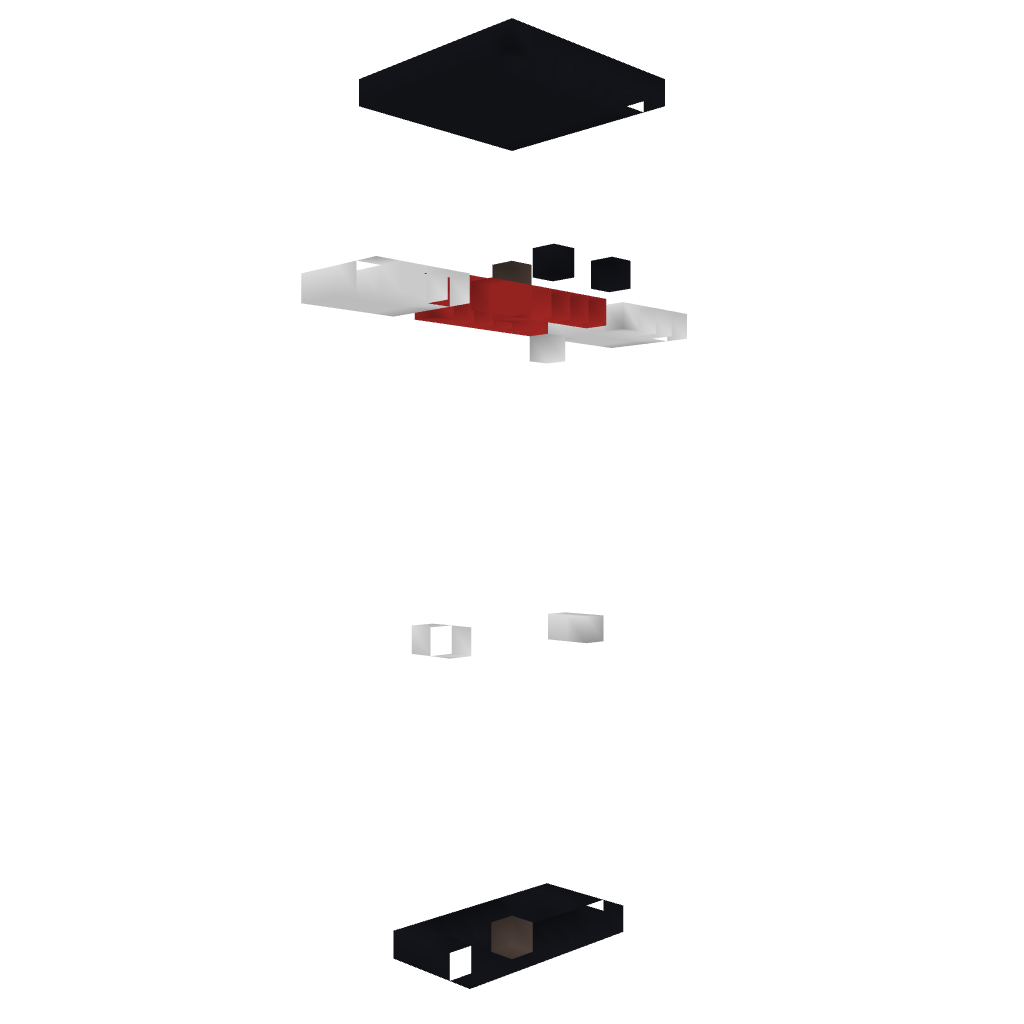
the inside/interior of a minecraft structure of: Mongol Statue